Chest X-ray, PA view. Patient: 59 years old, sex F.
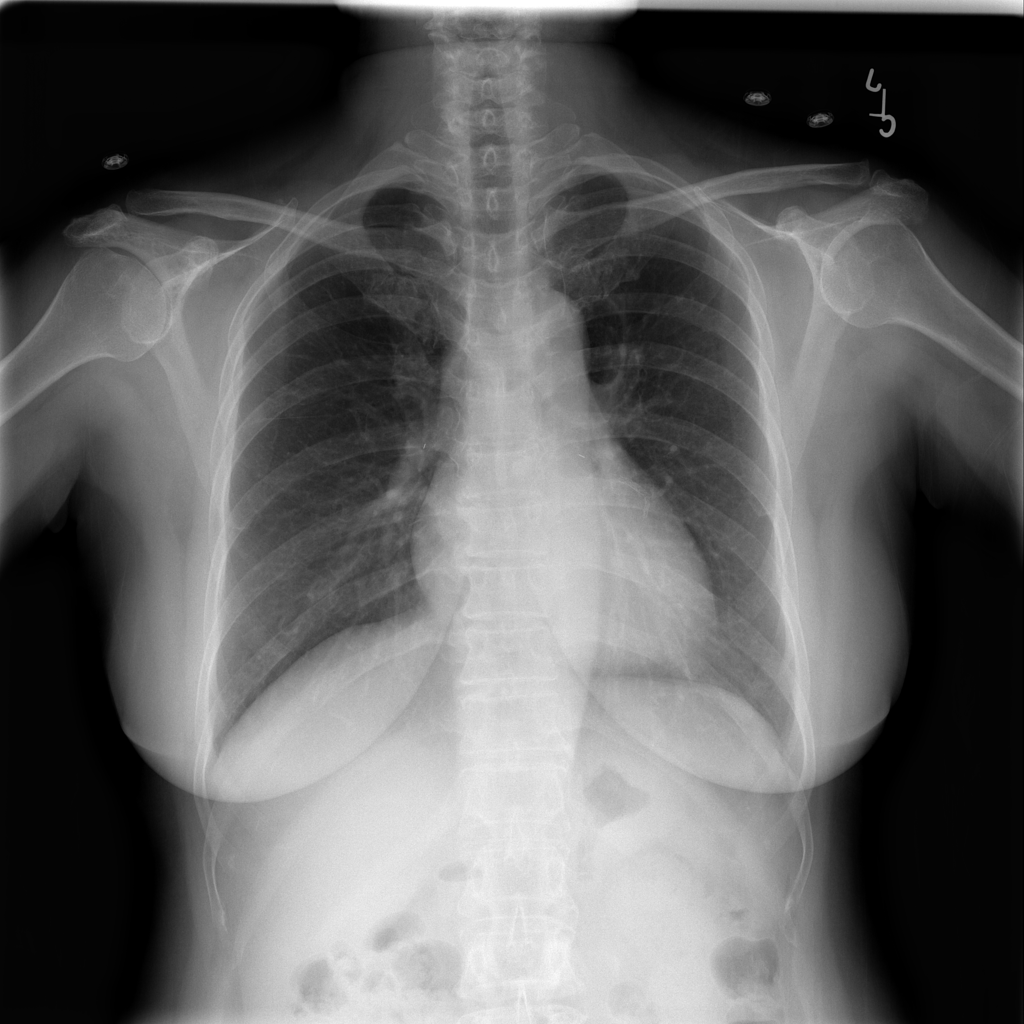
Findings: No Finding